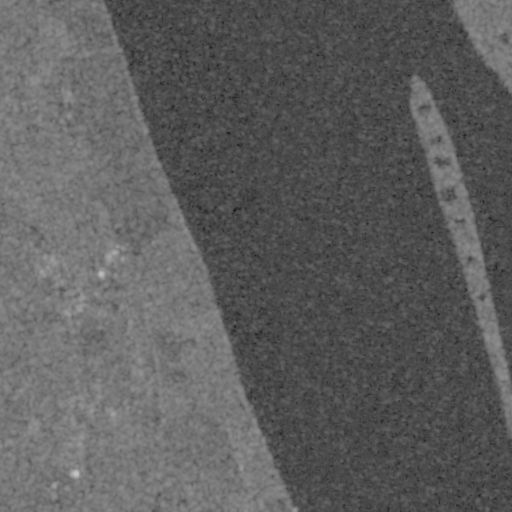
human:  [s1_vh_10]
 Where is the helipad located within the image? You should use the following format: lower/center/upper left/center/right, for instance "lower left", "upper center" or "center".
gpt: The helipad is located in the upper left of the image.
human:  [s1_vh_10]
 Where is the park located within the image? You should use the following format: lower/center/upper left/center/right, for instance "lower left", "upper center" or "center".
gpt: The park is located in the lower left of the image.
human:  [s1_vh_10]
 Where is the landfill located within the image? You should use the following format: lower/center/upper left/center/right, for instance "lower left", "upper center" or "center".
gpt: There is no landfill in the image.

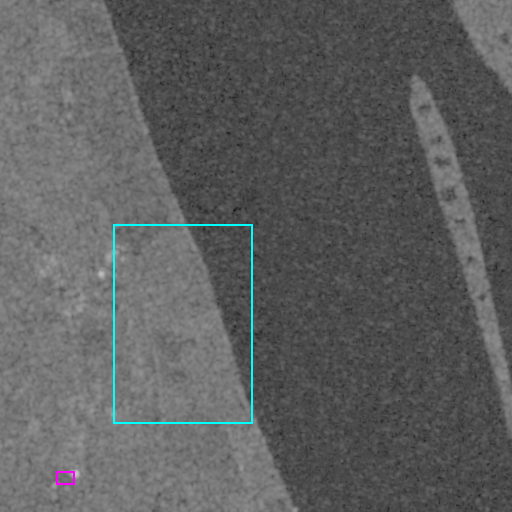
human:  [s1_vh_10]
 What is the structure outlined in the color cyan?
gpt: The structure outlined in cyan is a crop field.
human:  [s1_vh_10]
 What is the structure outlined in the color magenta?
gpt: The structure outlined in magenta is a park.
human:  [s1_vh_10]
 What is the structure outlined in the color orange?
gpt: There is no orange outline.